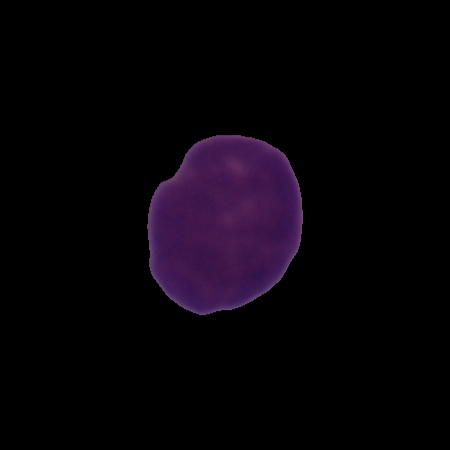
Label: healthy